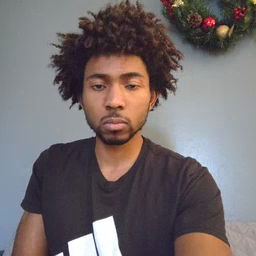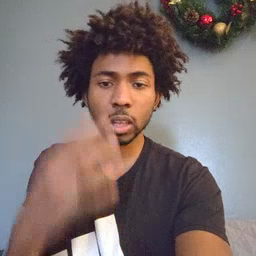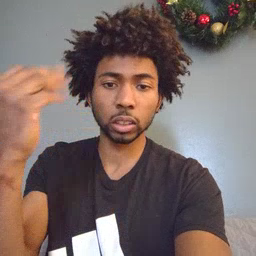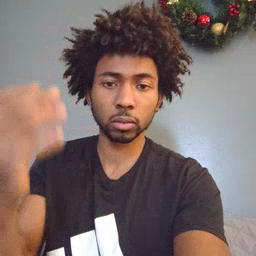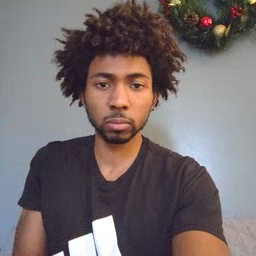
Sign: outside